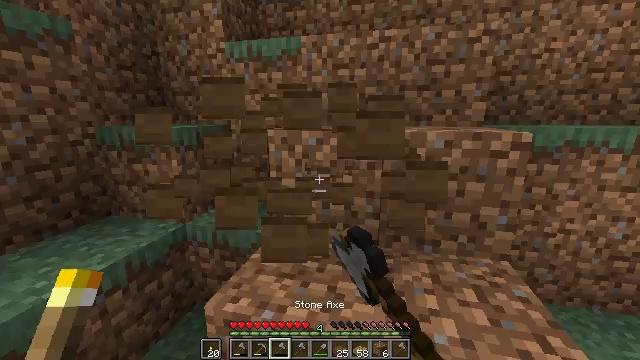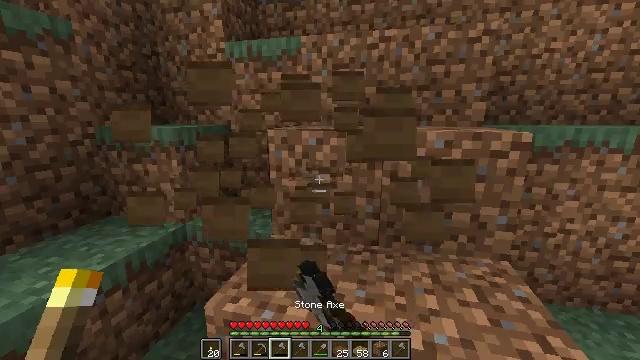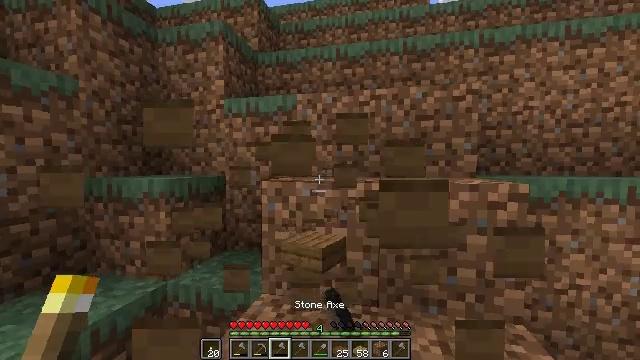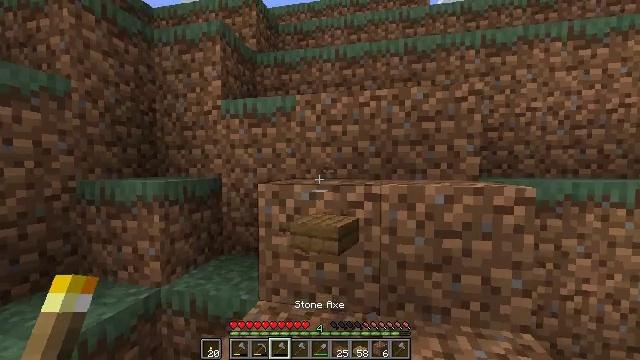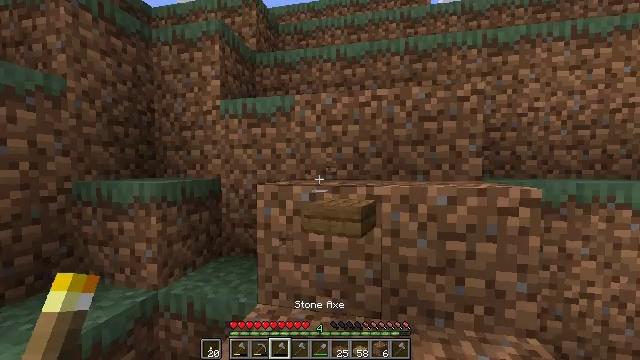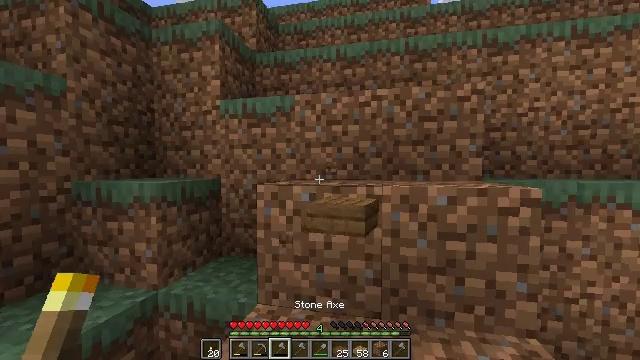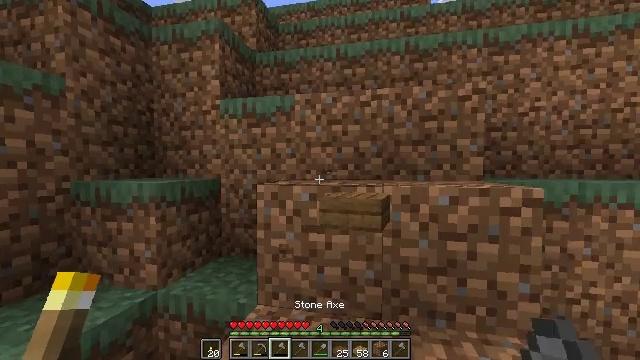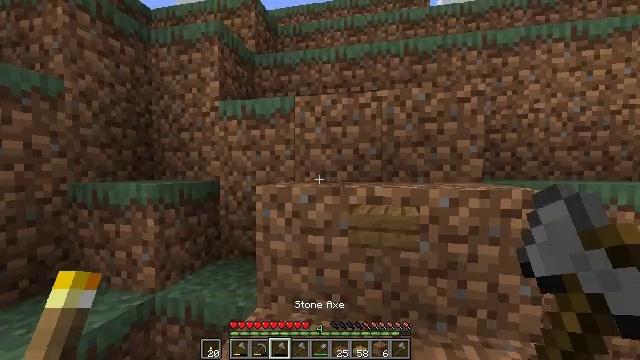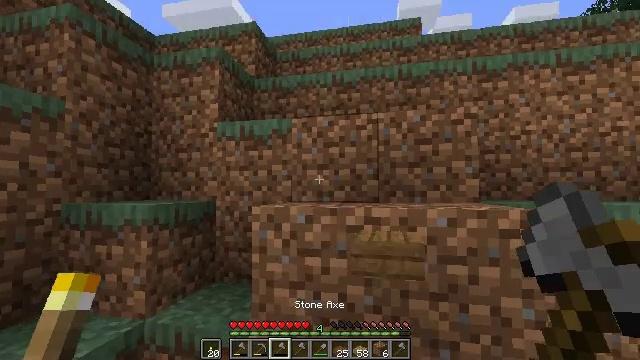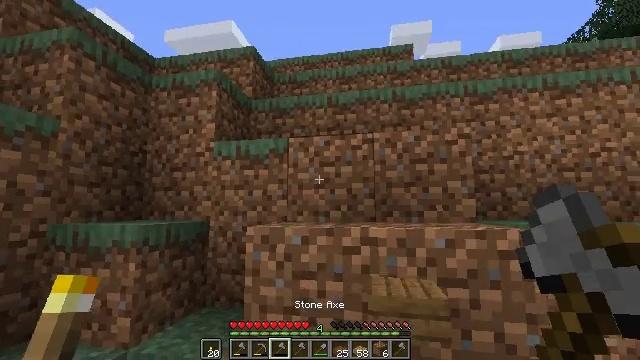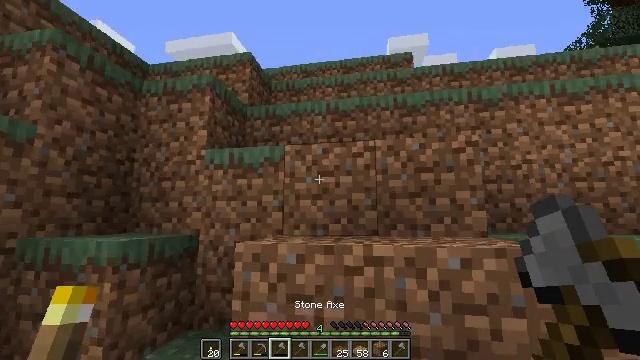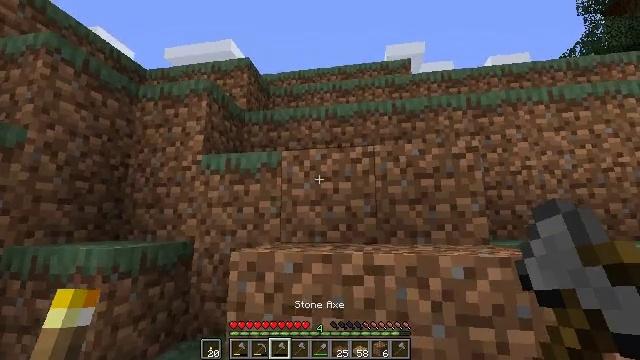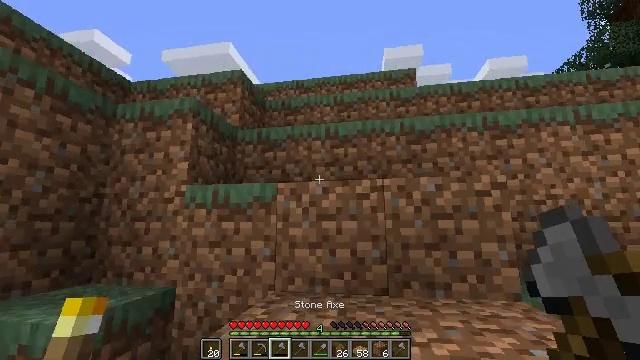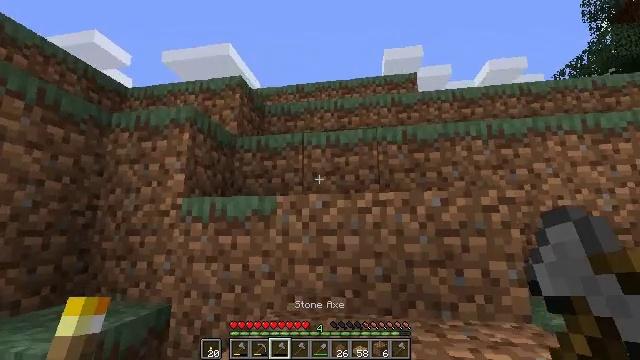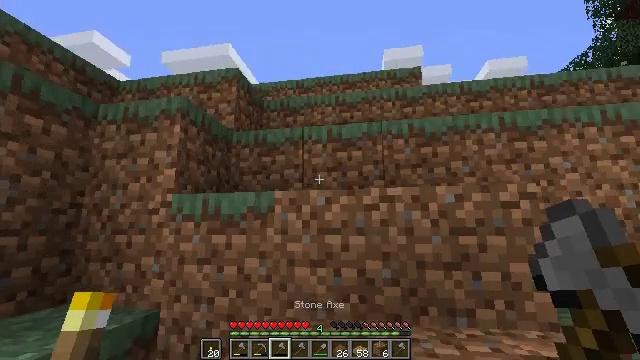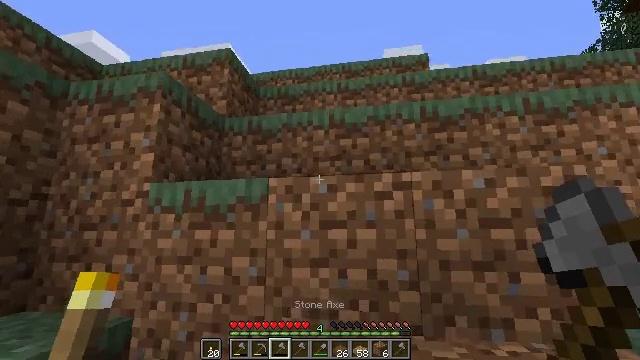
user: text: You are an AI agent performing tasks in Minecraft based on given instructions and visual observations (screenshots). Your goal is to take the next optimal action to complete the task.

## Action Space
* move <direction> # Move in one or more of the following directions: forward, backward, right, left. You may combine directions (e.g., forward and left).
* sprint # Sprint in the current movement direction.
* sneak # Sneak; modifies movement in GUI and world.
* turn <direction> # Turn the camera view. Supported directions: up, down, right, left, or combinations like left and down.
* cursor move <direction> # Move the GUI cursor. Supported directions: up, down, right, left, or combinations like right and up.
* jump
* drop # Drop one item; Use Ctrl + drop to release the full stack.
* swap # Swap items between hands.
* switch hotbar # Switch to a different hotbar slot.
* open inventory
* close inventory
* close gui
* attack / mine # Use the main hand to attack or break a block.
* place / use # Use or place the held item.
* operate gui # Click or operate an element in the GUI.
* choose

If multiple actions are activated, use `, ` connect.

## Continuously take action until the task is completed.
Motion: motion action
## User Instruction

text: Attack the spruce slab to remove it.
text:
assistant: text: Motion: attack / mine
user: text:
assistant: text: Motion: move forward, turn right and up, attack / mine
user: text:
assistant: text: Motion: no_op
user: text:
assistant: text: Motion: no_op
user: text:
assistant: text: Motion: no_op
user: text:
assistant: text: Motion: no_op
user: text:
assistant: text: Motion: no_op
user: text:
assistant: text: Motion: turn up
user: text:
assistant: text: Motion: move forward, turn up
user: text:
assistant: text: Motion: move forward, turn up
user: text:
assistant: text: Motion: move forward, turn up
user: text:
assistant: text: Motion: move forward
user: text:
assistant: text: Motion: move forward
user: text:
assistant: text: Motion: move forward
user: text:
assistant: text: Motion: move forward
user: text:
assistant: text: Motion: move forward
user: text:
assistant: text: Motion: move forward, jump
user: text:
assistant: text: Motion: move forward, turn right and down, jump
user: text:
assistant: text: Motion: move forward, jump
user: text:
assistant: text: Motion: move forward, jump
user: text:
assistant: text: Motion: move forward, turn right
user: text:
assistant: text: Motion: move forward, turn right
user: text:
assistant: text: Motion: move forward, turn right, jump
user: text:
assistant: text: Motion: move forward, turn right, jump
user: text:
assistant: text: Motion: move forward, jump
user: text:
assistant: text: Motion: move forward, jump
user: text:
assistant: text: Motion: move forward, jump
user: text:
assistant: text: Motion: move forward, turn down, jump
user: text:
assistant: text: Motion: move forward, jump
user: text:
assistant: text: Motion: move forward, jump